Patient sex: M
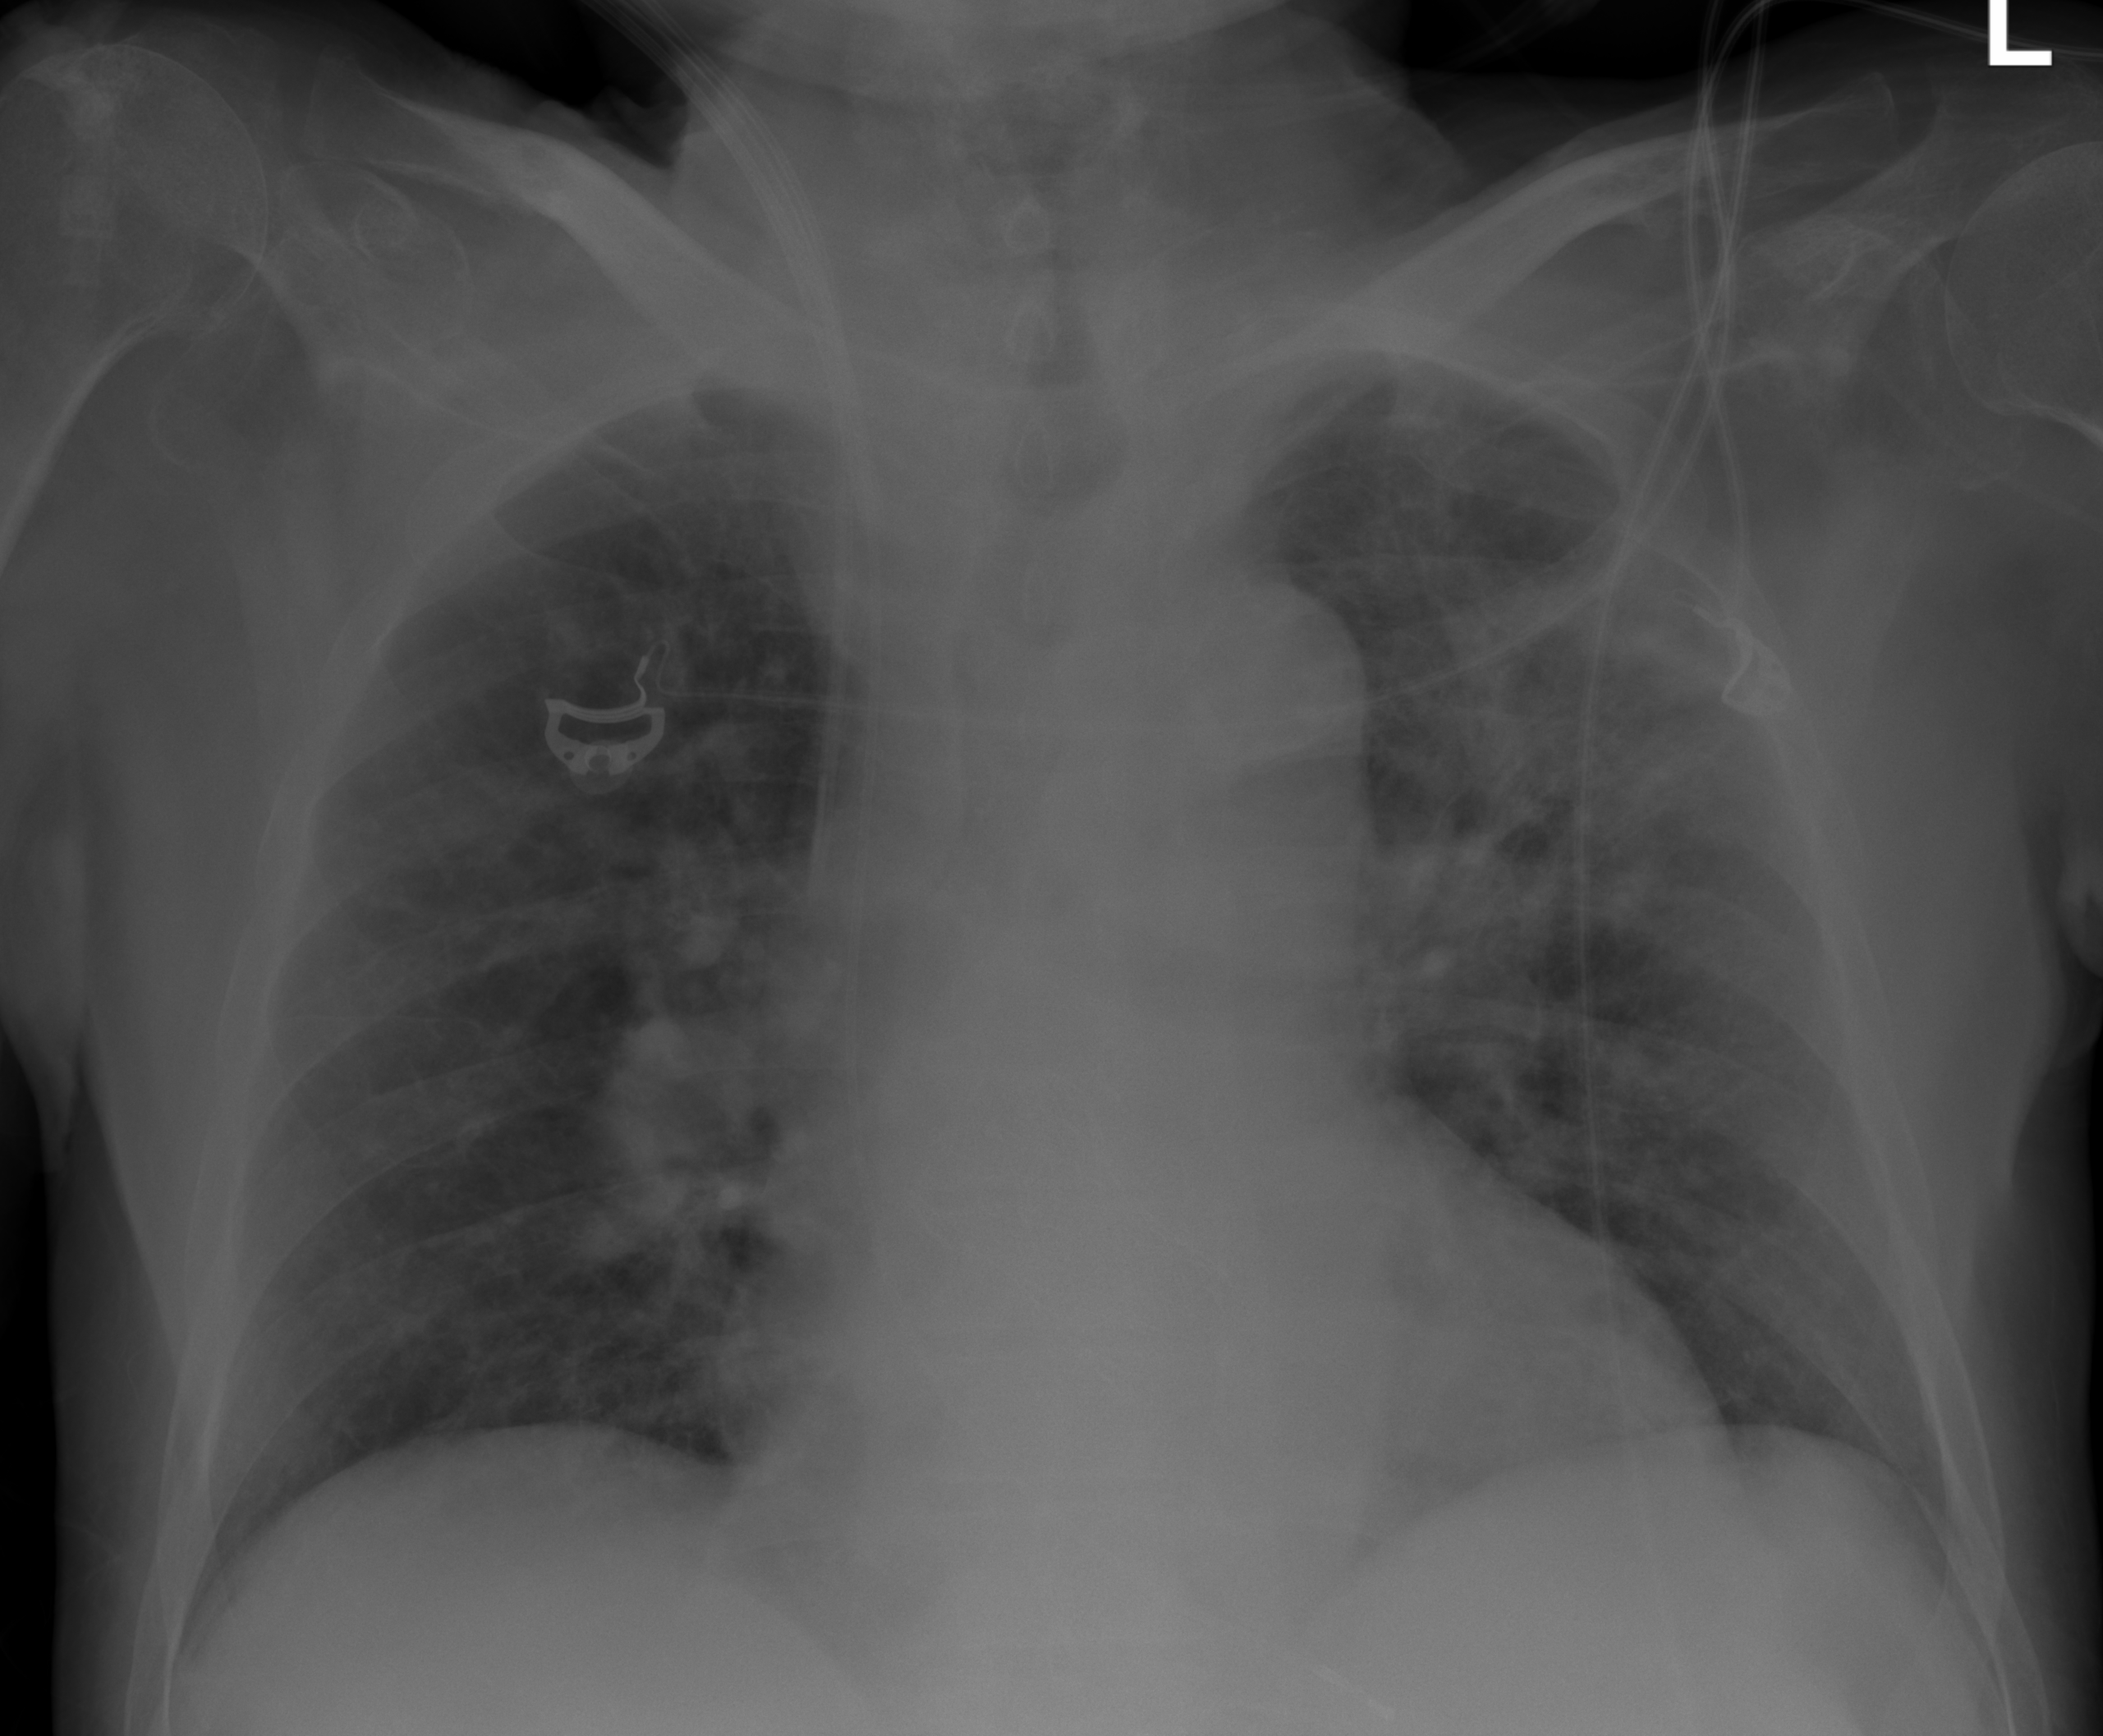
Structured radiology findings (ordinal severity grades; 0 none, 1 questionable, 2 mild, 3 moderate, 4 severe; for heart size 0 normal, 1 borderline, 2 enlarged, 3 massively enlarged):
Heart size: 2
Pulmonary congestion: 2
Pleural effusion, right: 0
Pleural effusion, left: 0
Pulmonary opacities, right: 0
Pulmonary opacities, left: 3
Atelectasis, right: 0
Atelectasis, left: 0